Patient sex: M
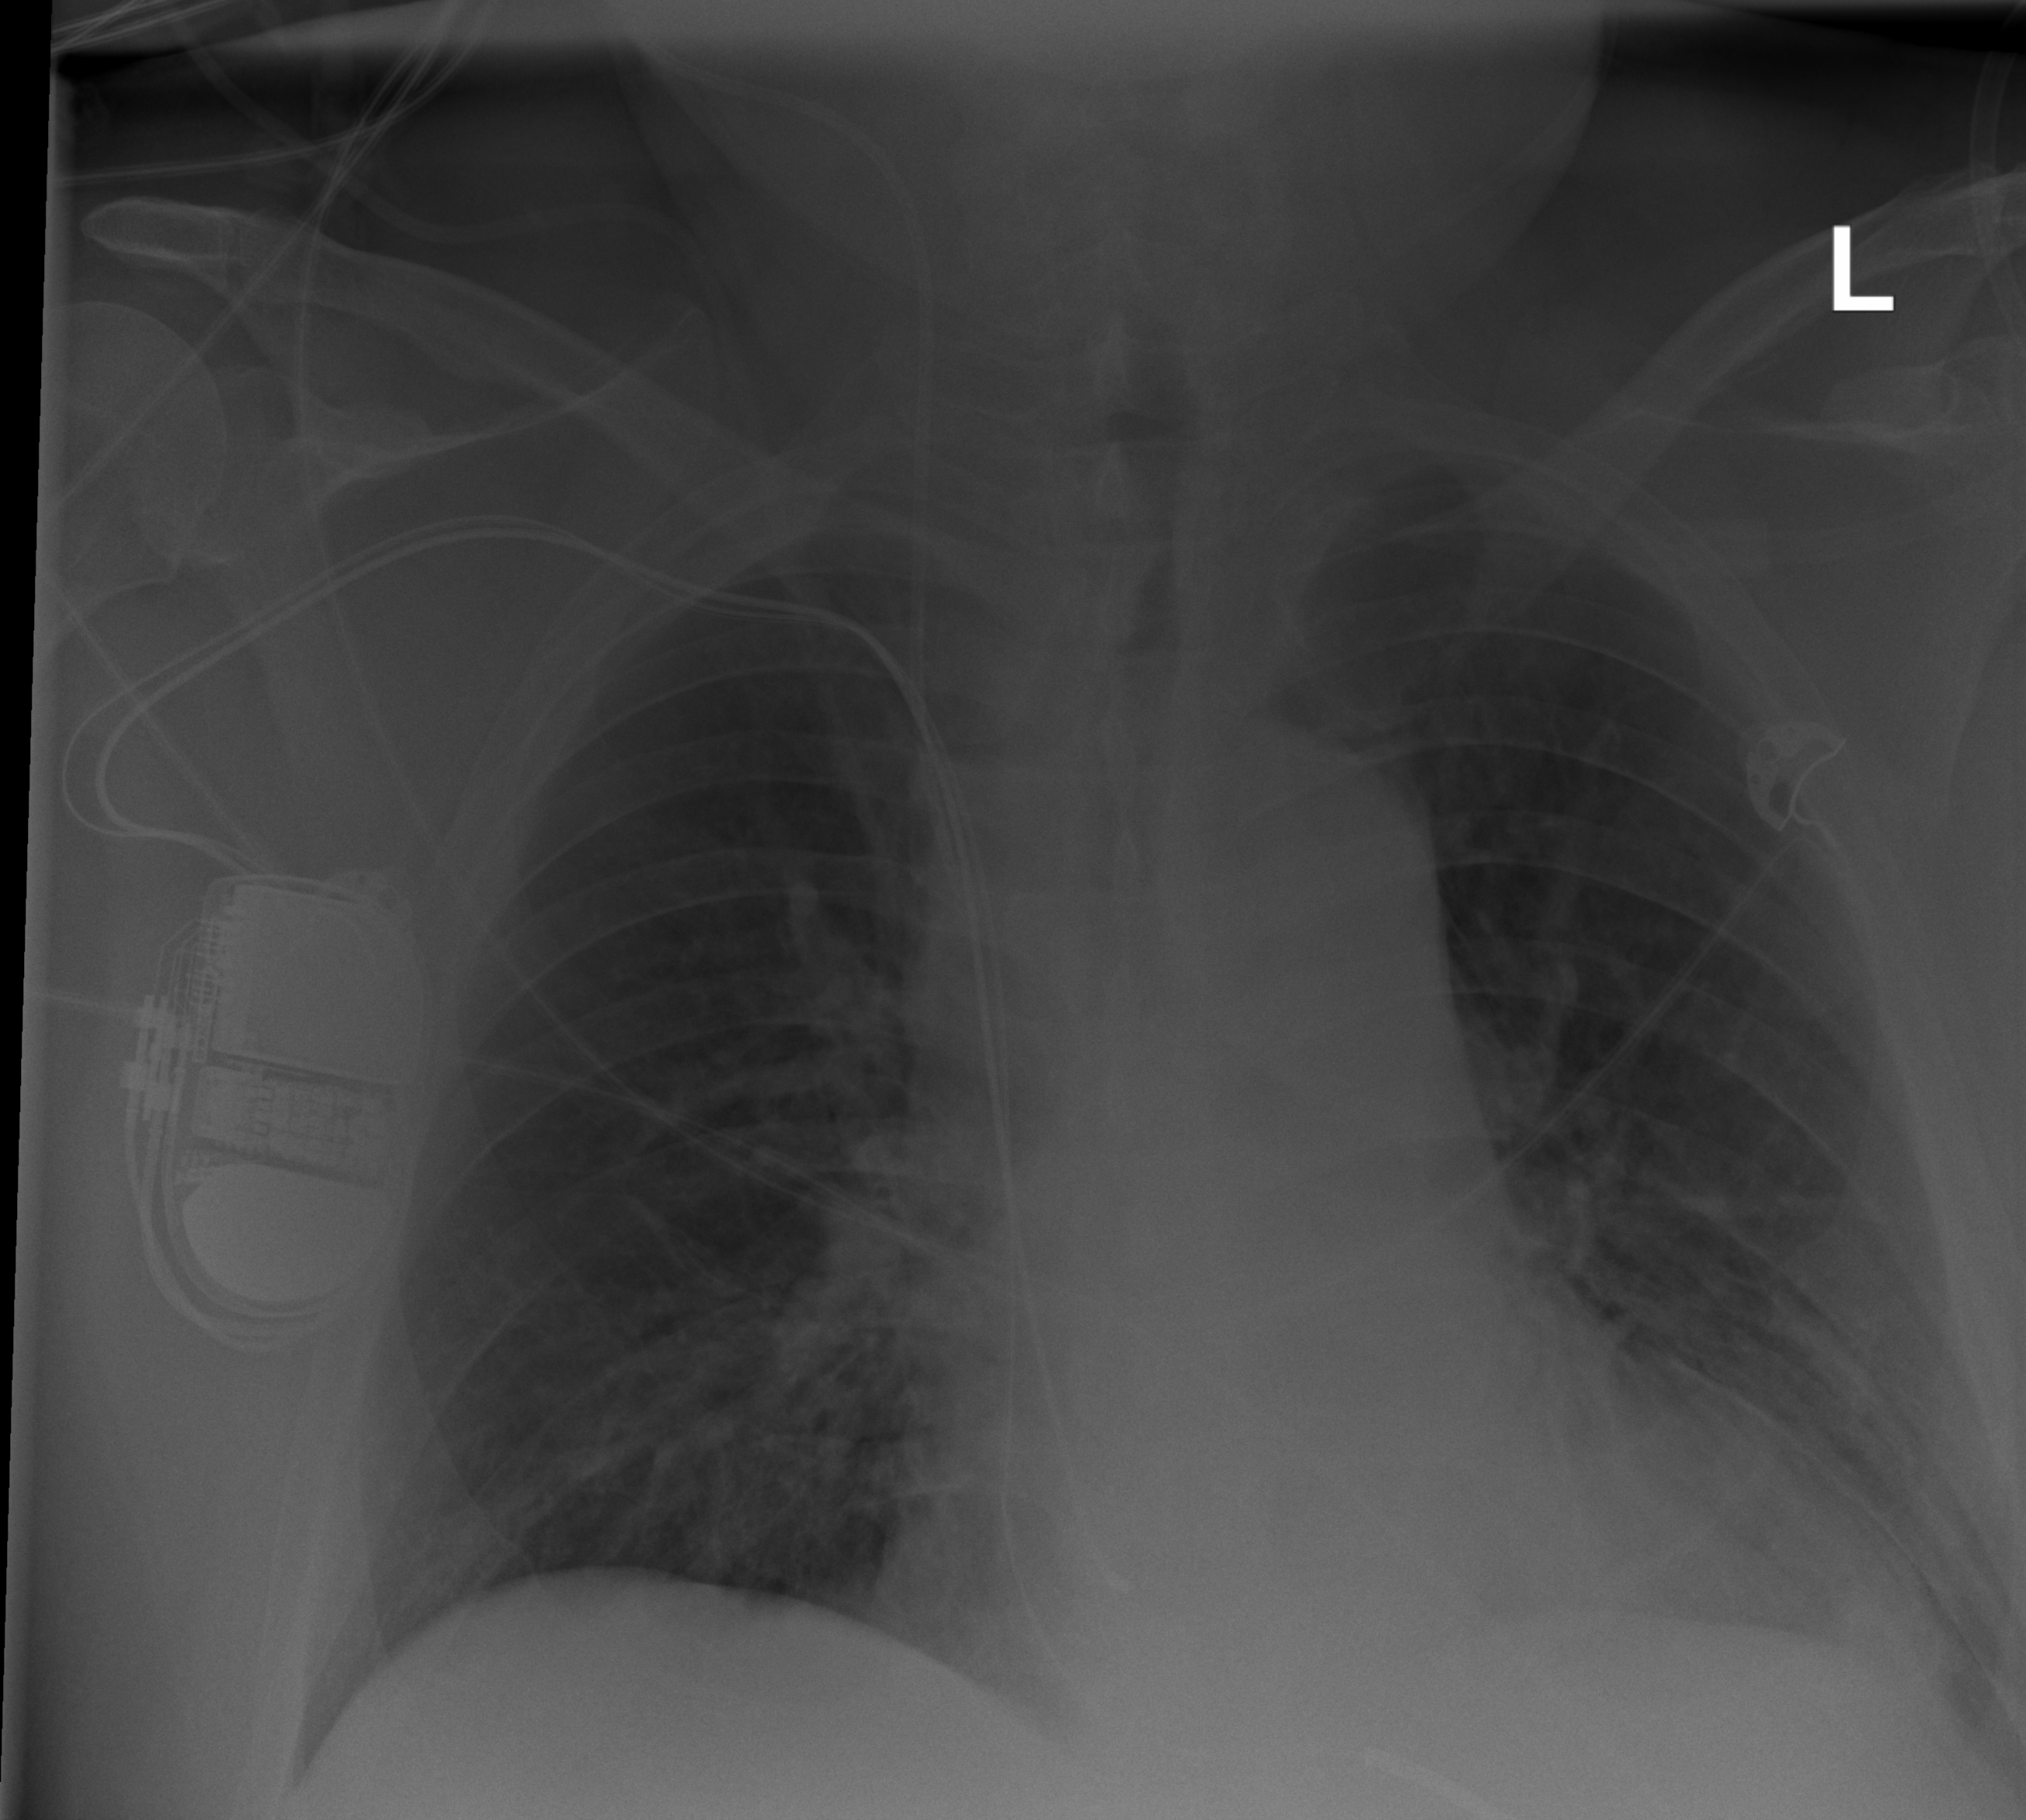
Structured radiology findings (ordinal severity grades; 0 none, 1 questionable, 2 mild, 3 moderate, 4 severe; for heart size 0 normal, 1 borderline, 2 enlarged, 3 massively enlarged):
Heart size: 1
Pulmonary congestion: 0
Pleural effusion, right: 0
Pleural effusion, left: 0
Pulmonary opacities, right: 0
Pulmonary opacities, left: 0
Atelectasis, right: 2
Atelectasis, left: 2